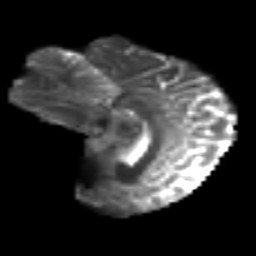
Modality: T2w
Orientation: sagittal
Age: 37
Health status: ill
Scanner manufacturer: philips
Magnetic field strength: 3 T
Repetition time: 9 s
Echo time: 0.127 s